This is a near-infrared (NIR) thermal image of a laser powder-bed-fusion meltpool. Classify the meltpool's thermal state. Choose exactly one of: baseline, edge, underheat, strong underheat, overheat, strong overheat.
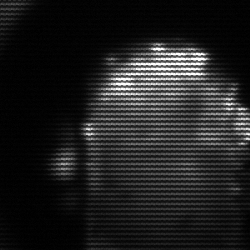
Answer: baseline